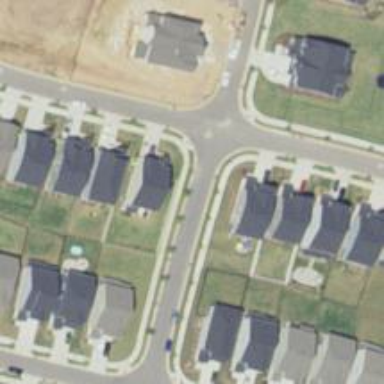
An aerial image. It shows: Residential road with asphalt surface and separate sidewalk.